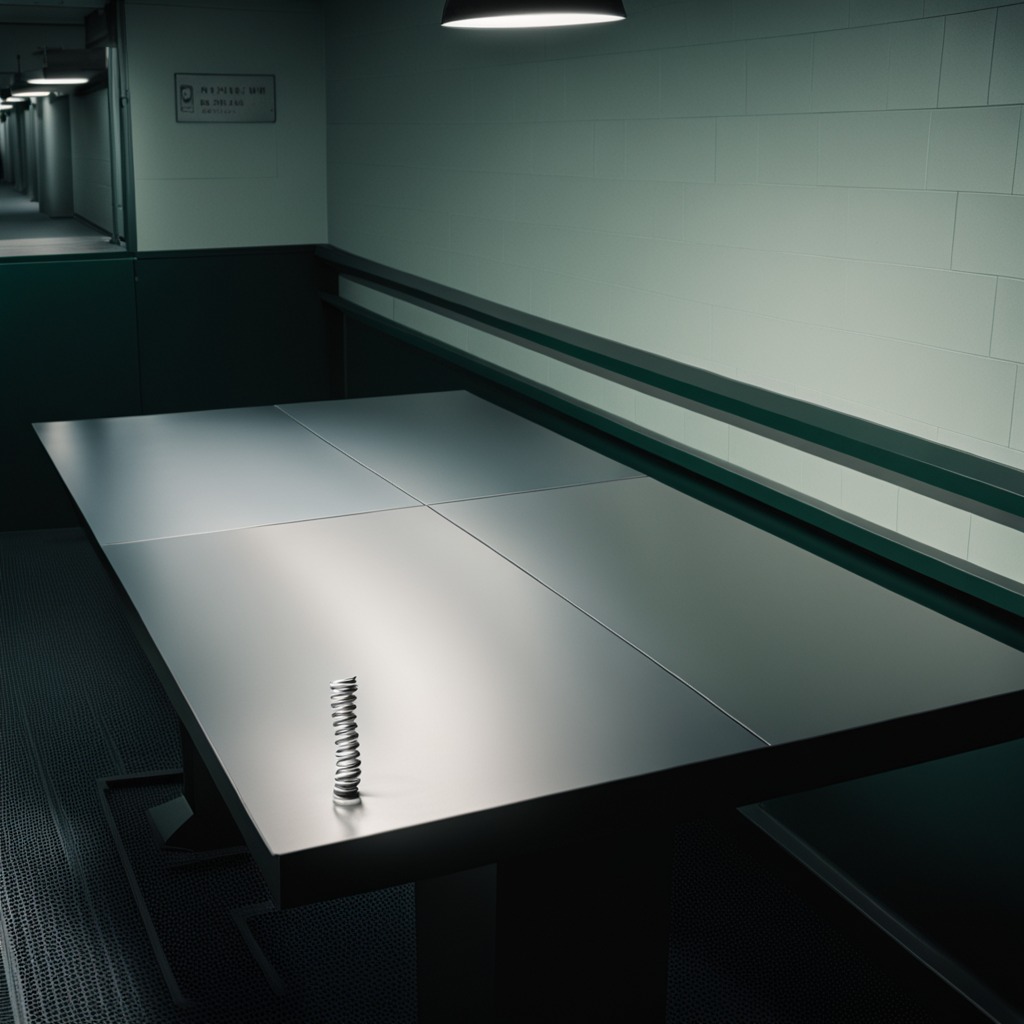
A coiled metal spring is lying on a clean empty table in a railway signal maintenance room.